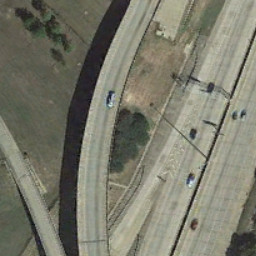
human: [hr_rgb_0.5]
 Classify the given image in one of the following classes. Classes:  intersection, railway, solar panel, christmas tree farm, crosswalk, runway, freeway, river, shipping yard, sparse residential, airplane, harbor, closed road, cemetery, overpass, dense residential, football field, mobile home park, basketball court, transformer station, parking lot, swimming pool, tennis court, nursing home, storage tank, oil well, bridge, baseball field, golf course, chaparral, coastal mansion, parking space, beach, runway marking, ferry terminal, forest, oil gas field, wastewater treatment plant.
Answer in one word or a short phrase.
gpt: overpass